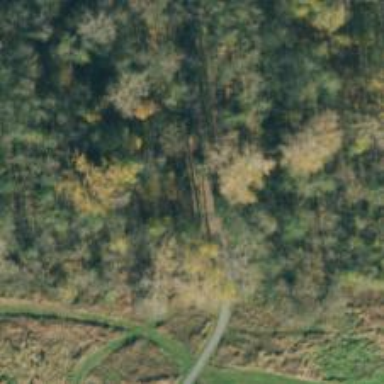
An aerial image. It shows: Bridleway.